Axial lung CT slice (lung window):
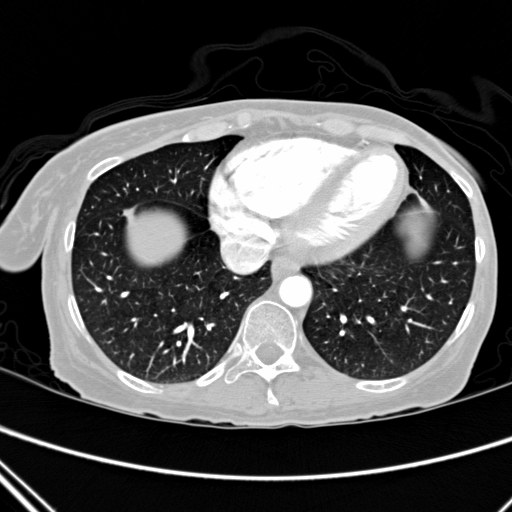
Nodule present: no